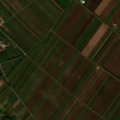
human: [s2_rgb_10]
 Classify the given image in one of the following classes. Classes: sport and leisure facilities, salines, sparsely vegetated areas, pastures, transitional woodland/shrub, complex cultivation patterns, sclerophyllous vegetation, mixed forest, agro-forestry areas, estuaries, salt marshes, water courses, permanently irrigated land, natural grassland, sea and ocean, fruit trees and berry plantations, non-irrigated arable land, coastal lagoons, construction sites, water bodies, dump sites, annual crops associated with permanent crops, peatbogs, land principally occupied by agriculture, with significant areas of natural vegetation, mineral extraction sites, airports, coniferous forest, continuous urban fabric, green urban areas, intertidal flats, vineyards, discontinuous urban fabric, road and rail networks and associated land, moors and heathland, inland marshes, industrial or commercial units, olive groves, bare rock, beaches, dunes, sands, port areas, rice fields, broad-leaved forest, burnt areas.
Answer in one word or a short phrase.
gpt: non-irrigated arable land, vineyards, land principally occupied by agriculture, with significant areas of natural vegetation